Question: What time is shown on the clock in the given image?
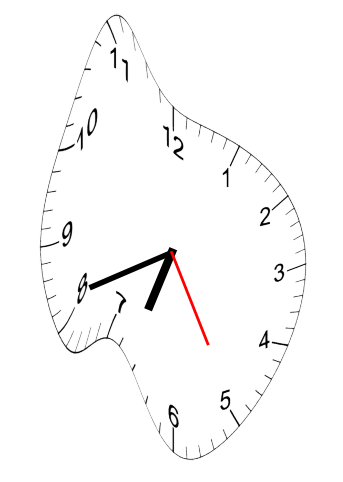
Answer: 06:41:25